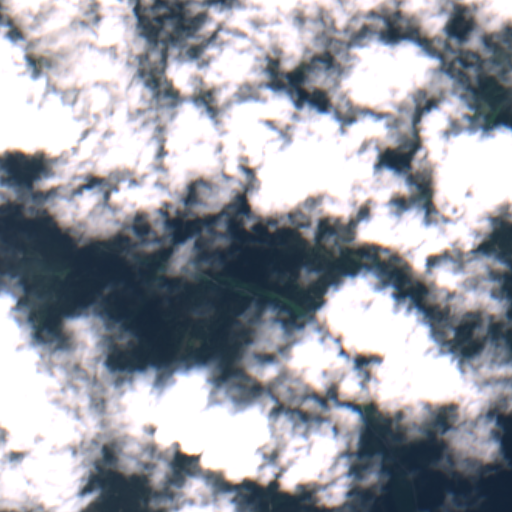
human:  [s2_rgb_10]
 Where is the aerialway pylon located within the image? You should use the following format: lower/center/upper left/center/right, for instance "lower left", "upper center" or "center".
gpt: The aerialway pylon is located in the upper left of the image.
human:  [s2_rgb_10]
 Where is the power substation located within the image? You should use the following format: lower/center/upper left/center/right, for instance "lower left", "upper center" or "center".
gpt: The power substation is located in the upper left of the image.
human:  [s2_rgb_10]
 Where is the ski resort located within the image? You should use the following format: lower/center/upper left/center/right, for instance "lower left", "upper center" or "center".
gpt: The ski resort is located in the upper left of the image.
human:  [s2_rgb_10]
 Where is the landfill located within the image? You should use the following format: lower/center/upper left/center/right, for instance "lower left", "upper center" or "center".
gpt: There is no landfill in the image.